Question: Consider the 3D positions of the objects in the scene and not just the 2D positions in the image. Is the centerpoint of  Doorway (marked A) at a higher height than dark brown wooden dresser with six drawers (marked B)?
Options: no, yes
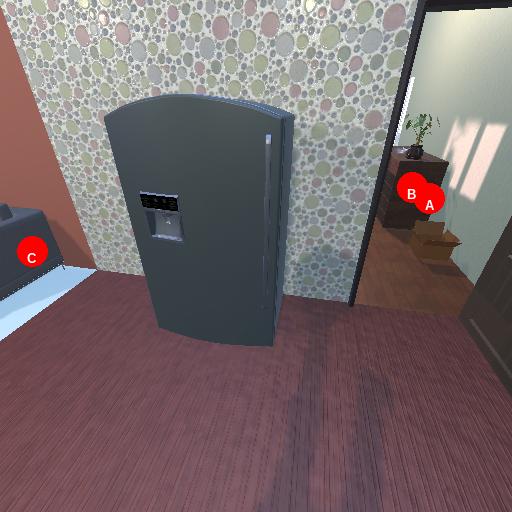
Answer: no